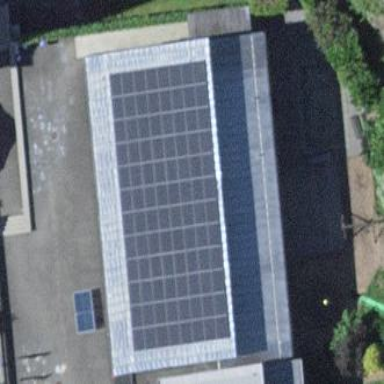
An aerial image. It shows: Solar photovoltaic panel generator producing electricity as small installation.